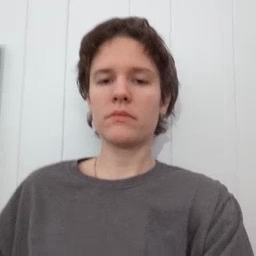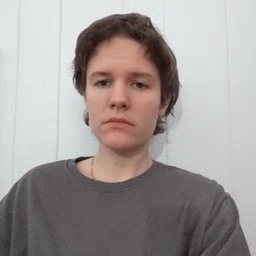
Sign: hungry